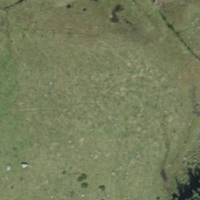
EUNIS habitat code: 23
Species observed at this site:
Sempervivum montanum
Marmota marmota